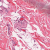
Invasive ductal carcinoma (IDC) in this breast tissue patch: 0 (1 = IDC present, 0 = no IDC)